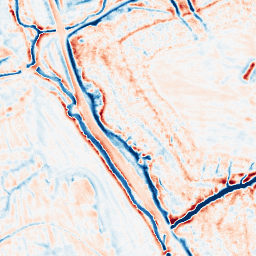
Category: edge_preserving
Decomposition family: bilateral
Decomposition parameters: d: 15
sigma_color: 50
sigma_space: 100
Upsampling method: bspline
Upsampling parameters: scale: 2
Upsampling scale: 2